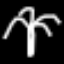
Label: palm tree